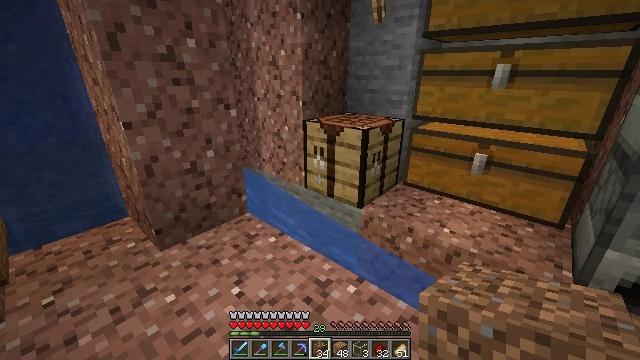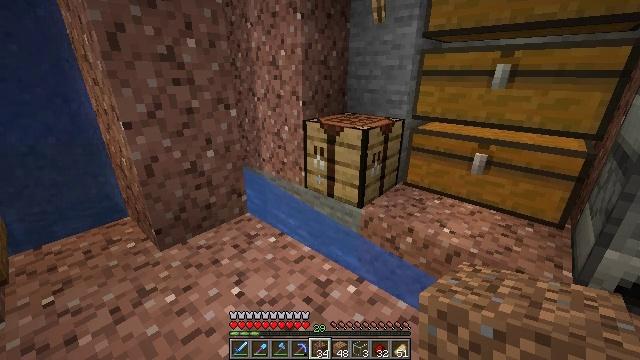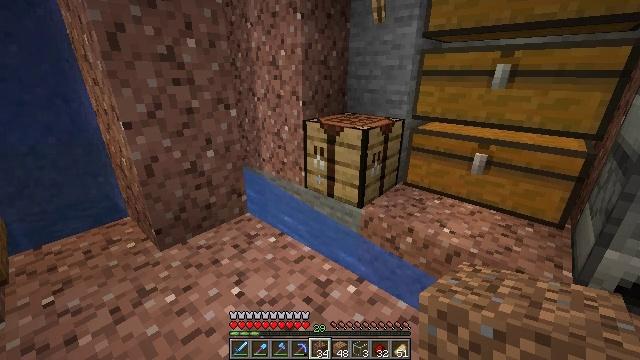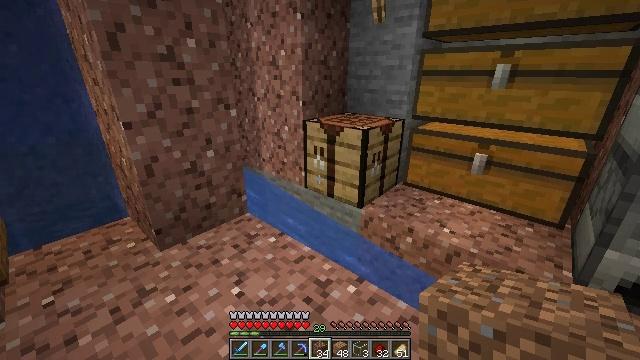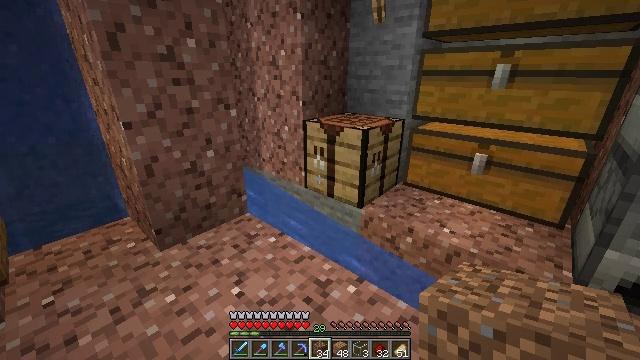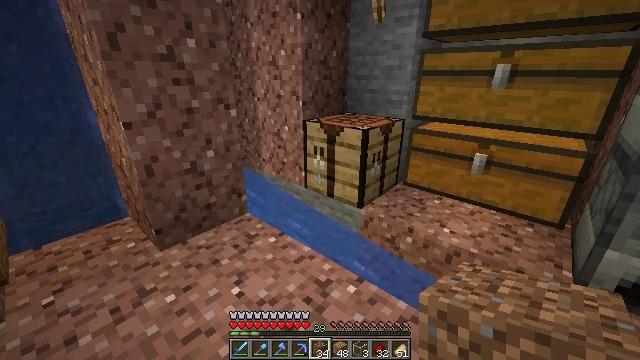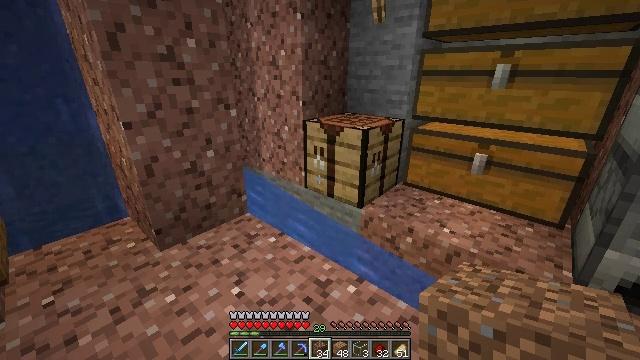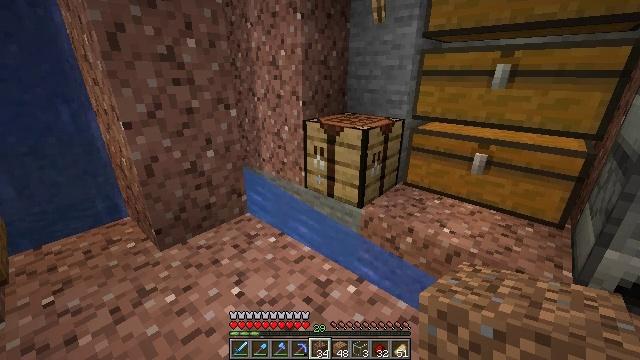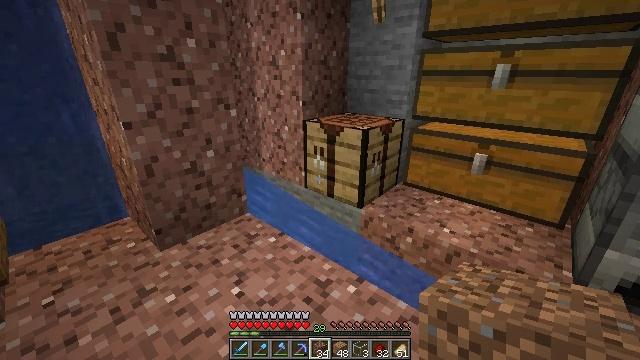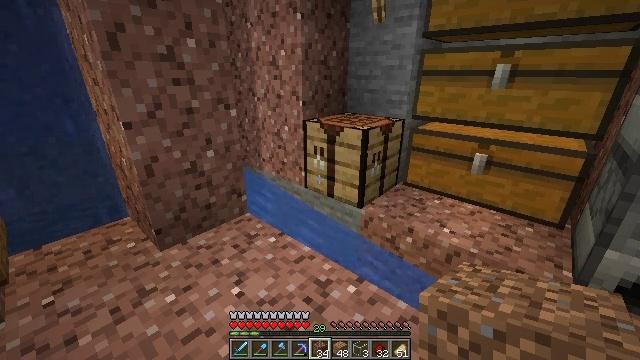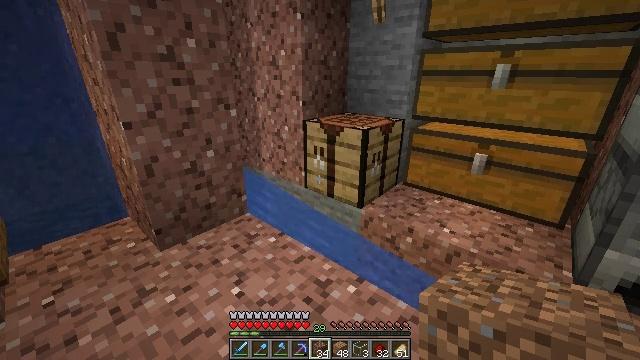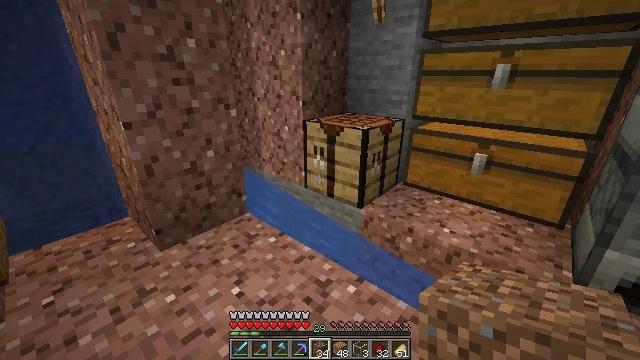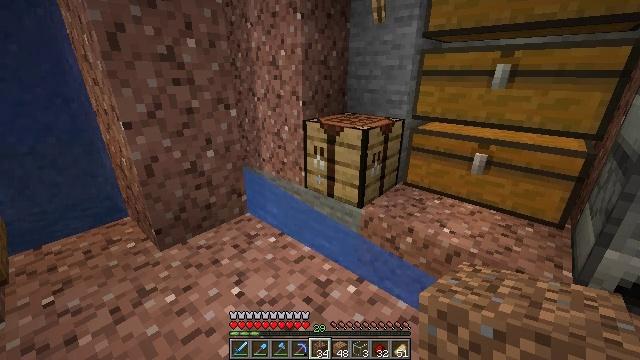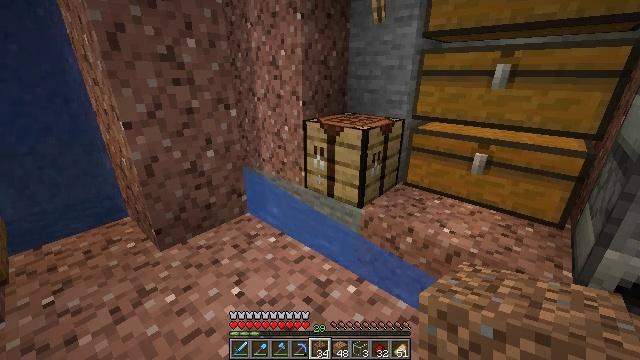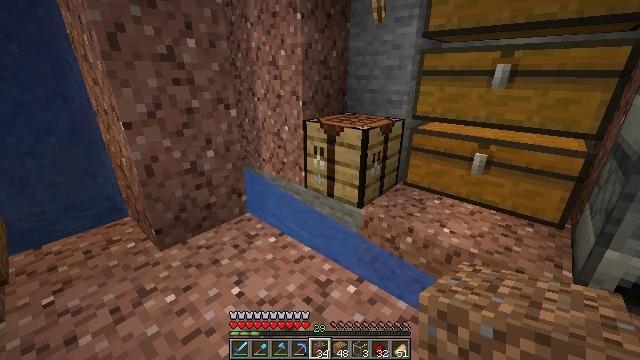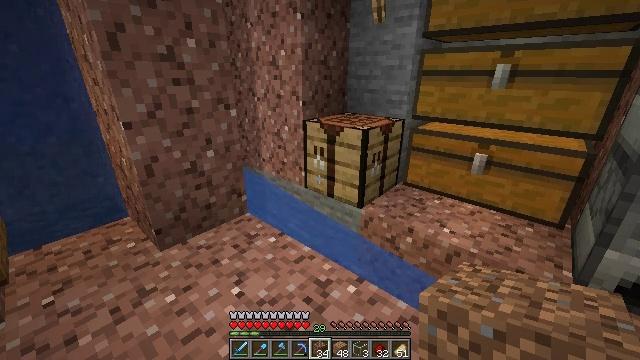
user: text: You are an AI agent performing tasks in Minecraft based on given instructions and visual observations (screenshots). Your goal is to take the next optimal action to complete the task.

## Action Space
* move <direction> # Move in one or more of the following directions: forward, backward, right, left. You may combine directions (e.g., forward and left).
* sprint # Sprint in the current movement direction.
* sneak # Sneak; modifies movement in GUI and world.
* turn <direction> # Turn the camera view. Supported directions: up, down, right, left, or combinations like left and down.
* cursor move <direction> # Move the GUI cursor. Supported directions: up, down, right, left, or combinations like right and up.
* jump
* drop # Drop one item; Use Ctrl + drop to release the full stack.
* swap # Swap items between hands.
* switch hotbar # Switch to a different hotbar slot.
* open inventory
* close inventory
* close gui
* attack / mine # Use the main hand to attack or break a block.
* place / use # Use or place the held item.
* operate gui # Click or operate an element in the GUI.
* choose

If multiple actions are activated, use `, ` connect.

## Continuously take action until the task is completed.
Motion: motion action
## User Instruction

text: Open the crafting table to craft a golden helmet.
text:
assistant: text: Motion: no_op
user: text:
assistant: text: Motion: no_op
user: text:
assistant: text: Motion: no_op
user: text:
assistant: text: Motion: no_op
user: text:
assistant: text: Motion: no_op
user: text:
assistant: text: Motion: no_op
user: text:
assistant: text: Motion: no_op
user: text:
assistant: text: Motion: no_op
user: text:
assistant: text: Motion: no_op
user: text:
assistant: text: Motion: no_op
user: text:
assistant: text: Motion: no_op
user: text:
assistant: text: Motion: no_op
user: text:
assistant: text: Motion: no_op
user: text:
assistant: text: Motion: no_op
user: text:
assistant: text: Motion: no_op
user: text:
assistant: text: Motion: no_op
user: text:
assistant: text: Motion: no_op
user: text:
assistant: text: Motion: turn left
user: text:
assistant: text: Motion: turn left and down
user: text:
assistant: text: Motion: turn left and down
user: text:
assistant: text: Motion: turn left
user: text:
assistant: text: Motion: turn left and up
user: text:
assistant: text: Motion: turn left and up
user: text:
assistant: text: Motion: turn left and up
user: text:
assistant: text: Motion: turn left and up
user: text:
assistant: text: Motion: turn up
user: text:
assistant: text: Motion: no_op
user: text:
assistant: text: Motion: turn right
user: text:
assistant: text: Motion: turn right
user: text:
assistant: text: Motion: turn right